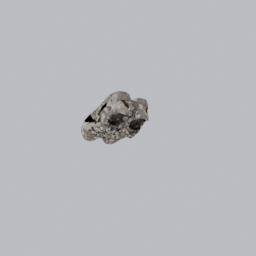
Label: people